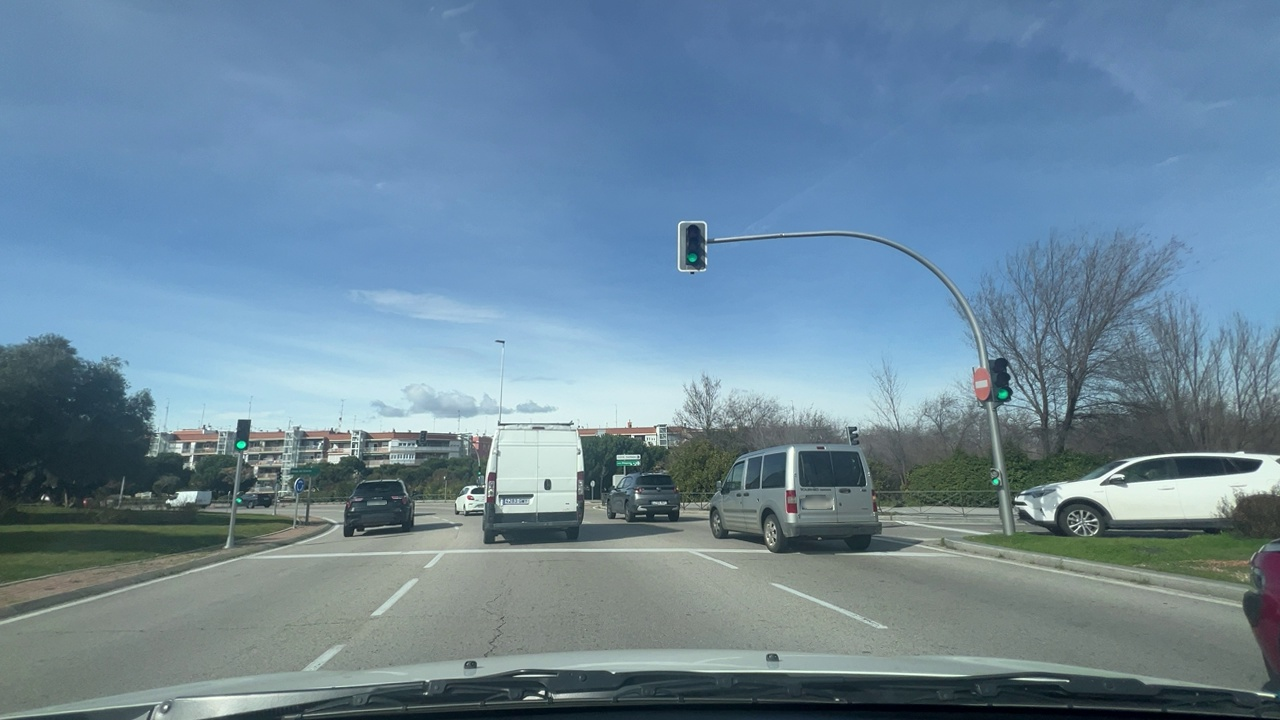
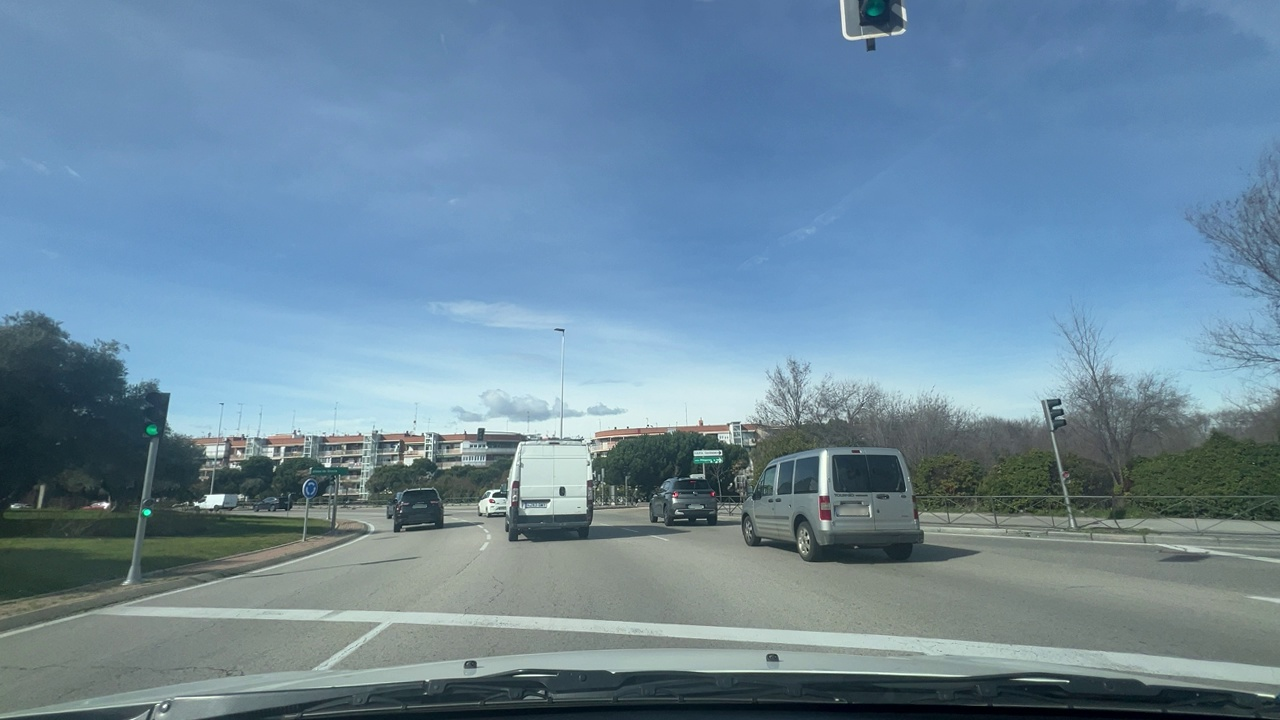
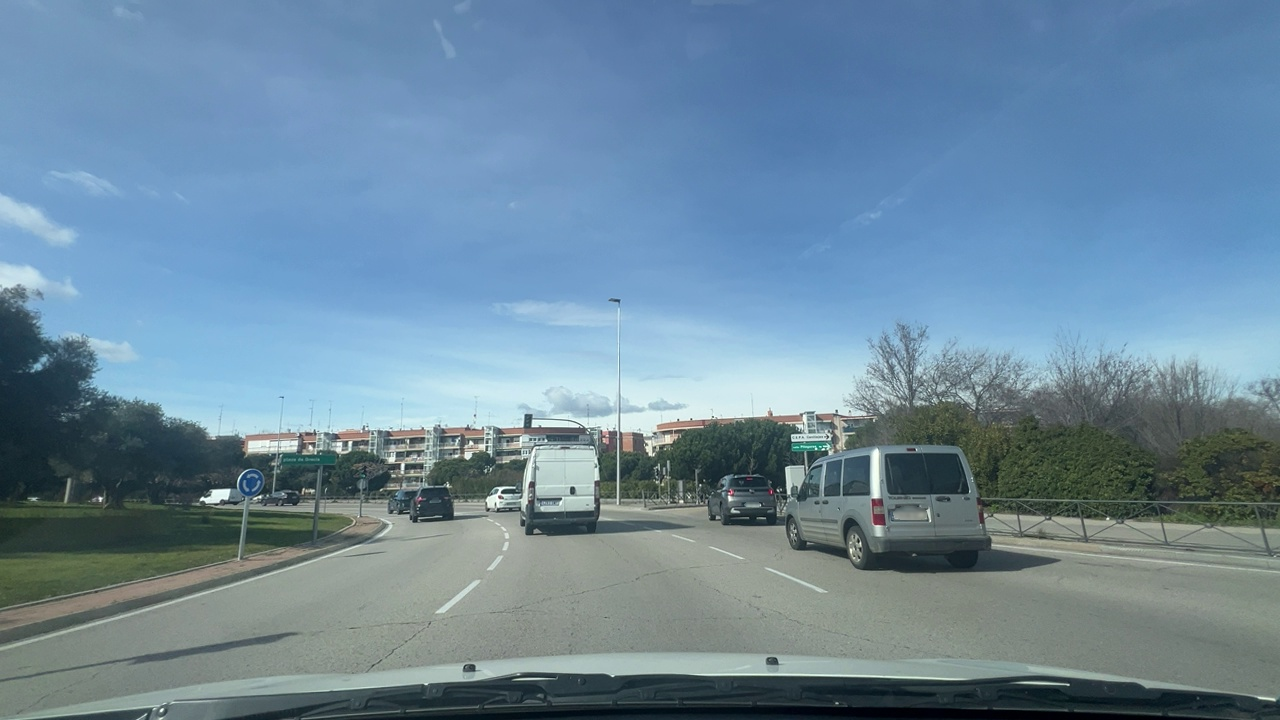
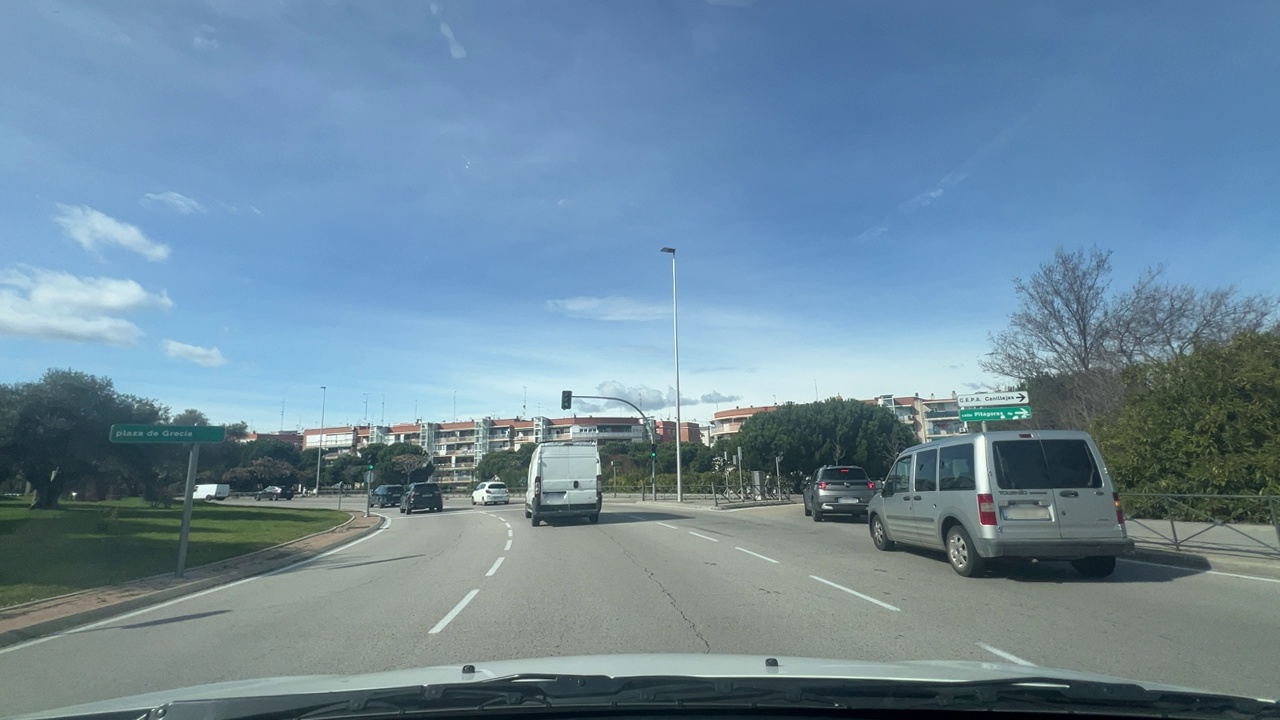
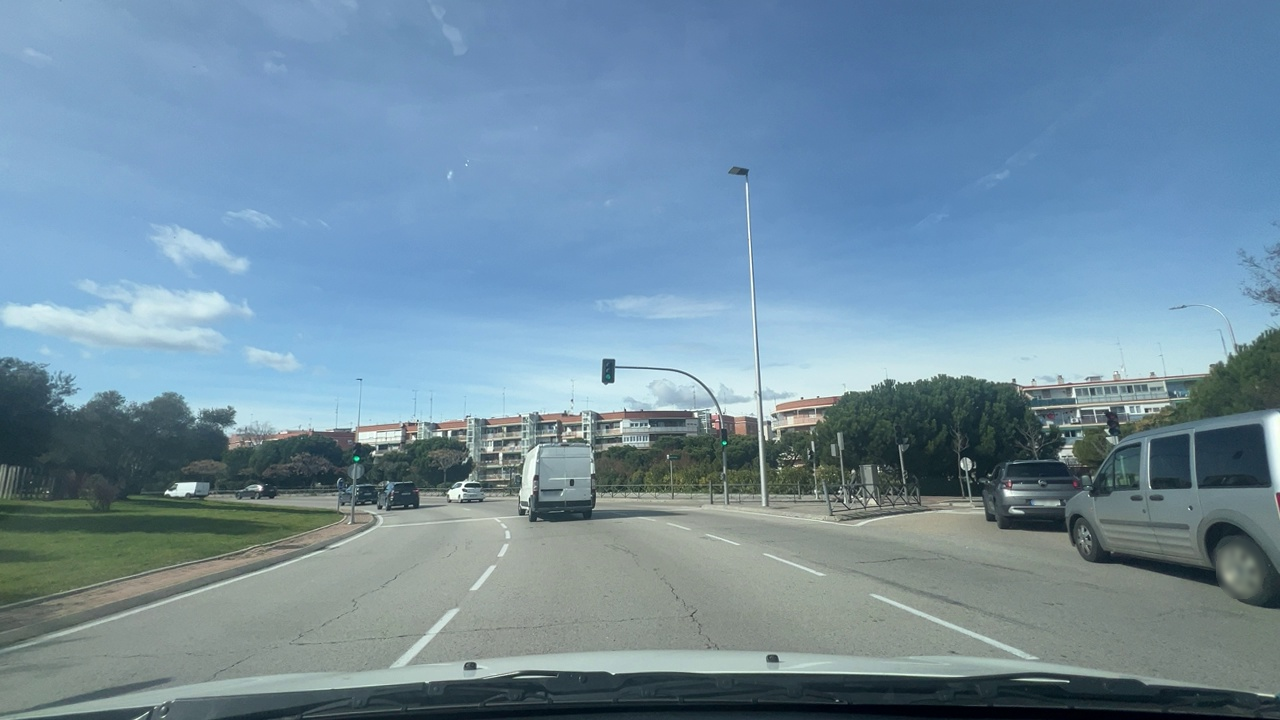
Situation: Roundabout
Question: Is the ego vehicle currently inside a roundabout?
Answer: Yes
Reasoning: The ego vehicle is travelling inside a circular roadway with a central island.

Situation: Roundabout
Question: Is a roundabout visible ahead in the ego direction?
Answer: Yes
Reasoning: Both the circular intersection sign and the central island can be seen.

Situation: Roundabout
Question: Is the ego vehicle stationary while another vehicle crosses its path within the roundabout?
Answer: No
Reasoning: The ego vehicle is moving and there are no other vehicles crossing its path inside the roundabout.